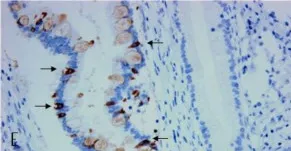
Microscopic photograph of the tumor. E. Scattered endocrine cells (arrows) are highlighted by reactivity to chromogranin A (x 400).
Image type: pathology (immunostaining)